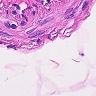
Metastatic tissue present: no